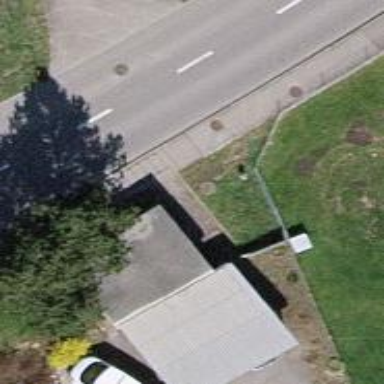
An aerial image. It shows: Power substation.